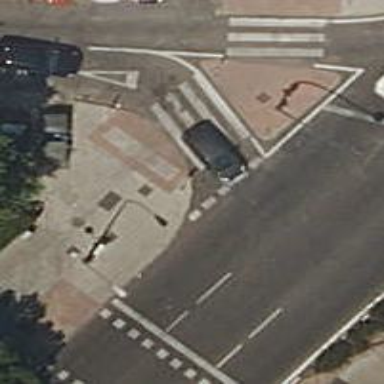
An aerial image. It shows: Uncontrolled zebra crossing on the road.